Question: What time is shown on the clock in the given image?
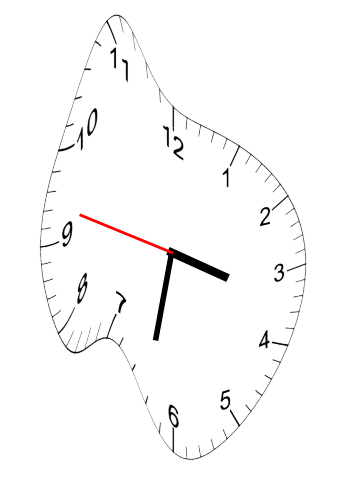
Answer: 03:31:47